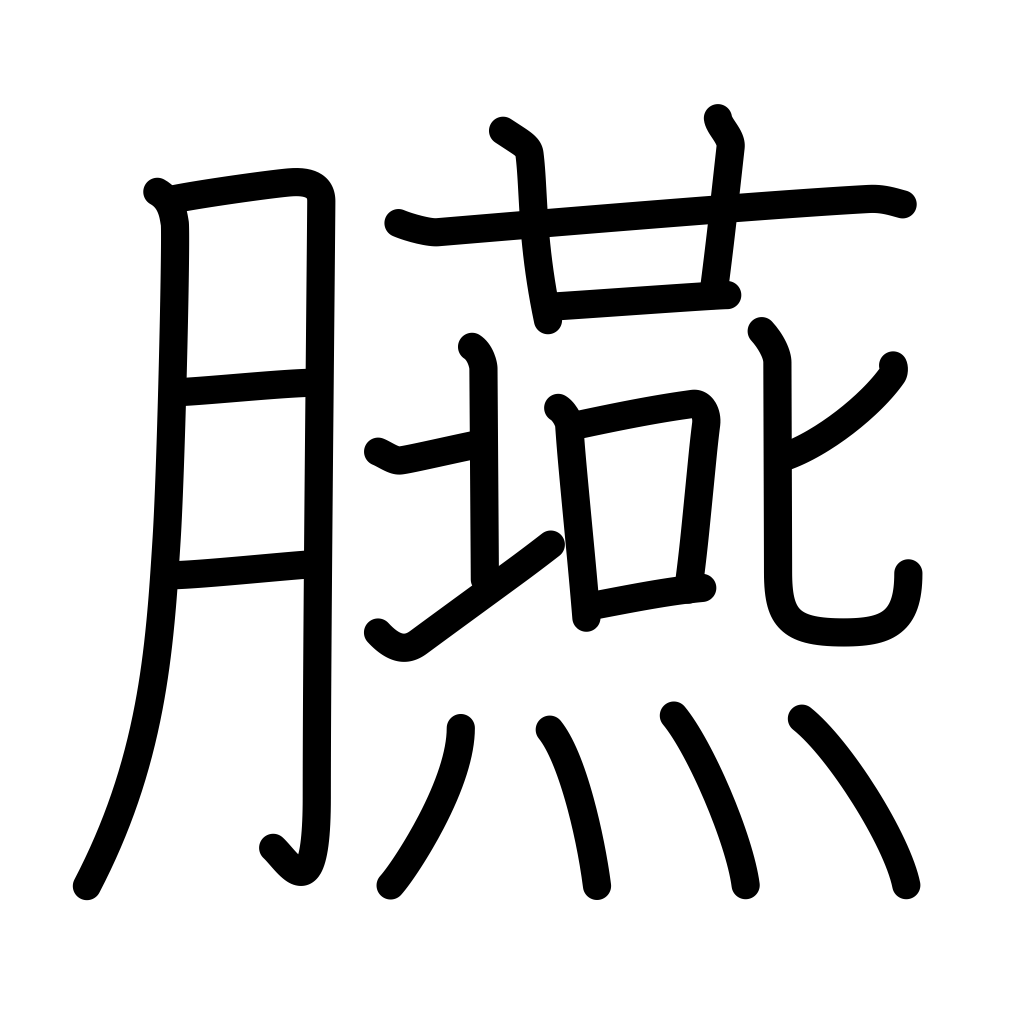
Meaning: rouge